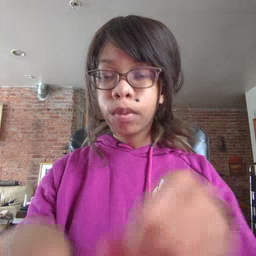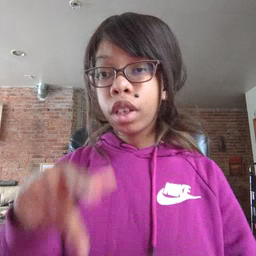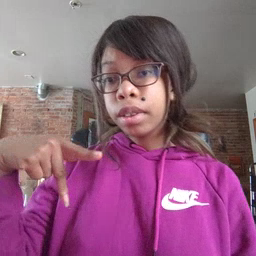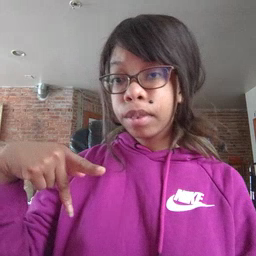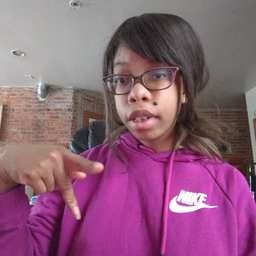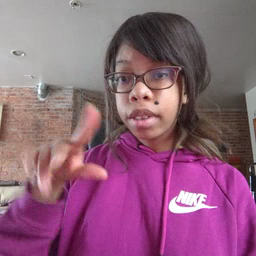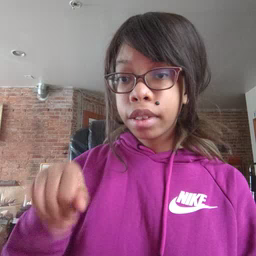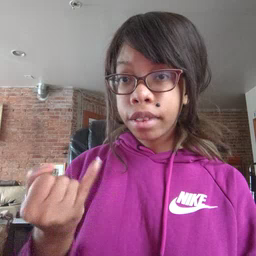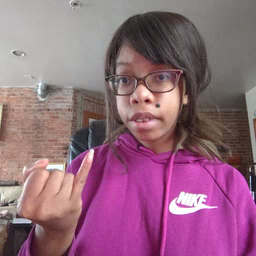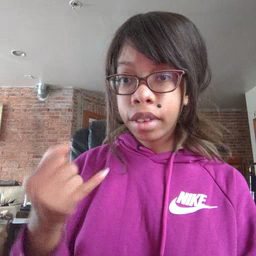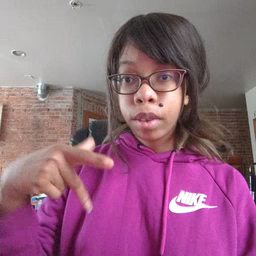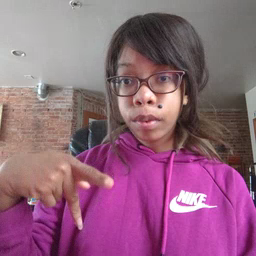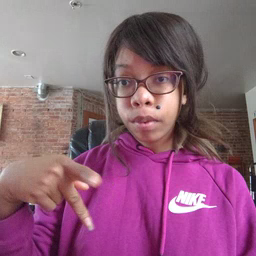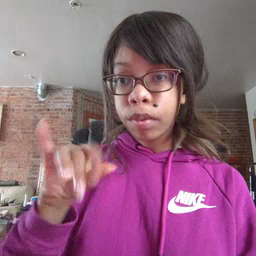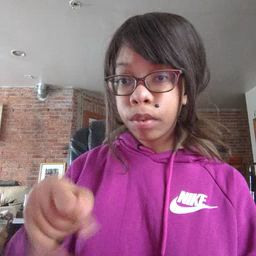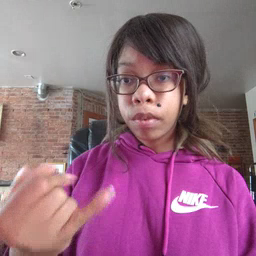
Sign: pajamas